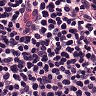
Metastatic tissue present: no